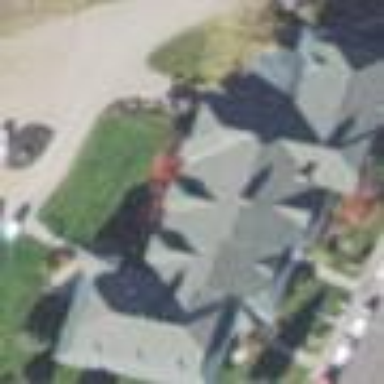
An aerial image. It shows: Guest house building.